Question: I am trying to draw a texture on a triangle mesh. I get the mesh but not the picture on it. See on the picture below. As you can see that's a plain triangle but no texture in it.

'''
String vertexShader = "attribute vec4 a_position;
" +
"attribute vec4 a_color;
" +
"attribute vec2 a_texCoord0;
" +
"uniform mat4 u_worldView;
" +
"varying vec4 v_color;" +
"varying vec2 v_texCoords;" +
"void main()
" +
"{
" +
" v_color = vec4(1, 1, 1, 1);
" +
" v_texCoords = a_texCoord0;
" +
" gl_Position = u_worldView * a_position;
" +
"}
" ;
String fragmentShader = "#ifdef GL_ES
" +
"precision mediump float;
" +
"#endif
" +
"varying vec4 v_color;
" +
"varying vec2 v_texCoords;
" +
"uniform sampler2D u_texture;
" +
"void main()
" +
"{
" +
" gl_FragColor = v_color * texture2D(u_texture, v_texCoords);
" +
"}";
shader = new ShaderProgram(vertexShader, fragmentShader);
if (shader.isCompiled() == false) {
Gdx.app.log("ShaderError", shader.getLog());
System.exit(0);
}
mesh = new Mesh(true, 3, 3,
new VertexAttribute(Usage.Position, 3, ShaderProgram.POSITION_ATTRIBUTE),
new VertexAttribute(Usage.Color, 4, ShaderProgram.COLOR_ATTRIBUTE),
new VertexAttribute(Usage.TextureCoordinates, 2, ShaderProgram.TEXCOORD_ATTRIBUTE));
mesh.setVertices(new float[] { -0.5f, -0.5f, 0, 0.2f, 0.3f, 0.4f, 1f, 0, 1,
0.5f, -0.5f, 0, 0.1f, 0.2f, 0.1f, 1f, 1, 1,
0, 0.5f, 0, 0, 0.4f, 0.5f, 0.5f, 1f, 0 });
mesh.setIndices(new short[] { 0, 1, 2 });
texture = new Texture(Gdx.files.internal("data/caveman.png"));
'''
And in my render method:
'''
@Override
public void render () {
Gdx.gl.glClearColor(0, 0, 0, 1);
Gdx.gl.glClear(GL20.GL_COLOR_BUFFER_BIT);
Gdx.gl.glEnable(GL20.GL_TEXTURE_2D);
texture.bind();
shader.begin();
shader.setUniformMatrix("u_worldView", viewport.getCamera().combined);
shader.setUniformi("u_texture", 0);
mesh.render(shader, GL20.GL_TRIANGLES);
shader.end();
}
'''
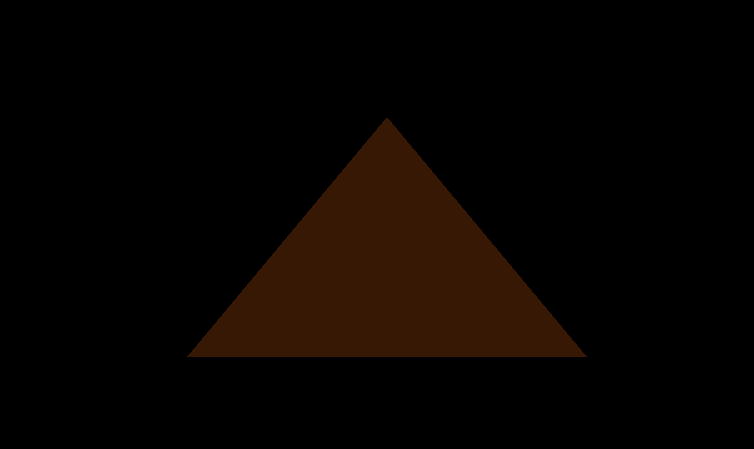
Answer: Ok I fixed it by changing my shader to
'''
String vertexShader =
"attribute vec4 a_position;
" +
"attribute vec4 a_color;
" +
"attribute vec2 a_texCoord;
" +
"uniform mat4 u_worldView;
" +
"varying vec4 v_color;
" +
"varying vec2 v_texCoords;
" +
"void main()
" +
"{
" +
" v_color = vec4(1, 1, 1, 1);
" +
" v_texCoords = a_texCoord;
" +
" gl_Position = u_worldView * a_position;
" +
"}
" ;
String fragmentShader =
"#ifdef GL_ES
" +
"precision mediump float;
" +
"#endif
" +
"varying vec4 v_color;
" +
"varying vec2 v_texCoords;
" +
"uniform sampler2D u_texture;
" +
"void main()
" +
"{
" +
"vec4 texColor = texture2D(u_texture, v_texCoords);
" +
" gl_FragColor = texColor;
" +
"}";
'''
Now it draws textures inside the mesh.